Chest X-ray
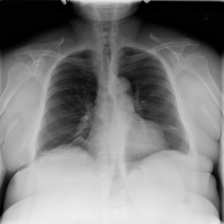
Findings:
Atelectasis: positive
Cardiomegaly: negative
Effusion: negative
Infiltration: negative
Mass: negative
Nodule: negative
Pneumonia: negative
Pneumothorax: negative
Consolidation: negative
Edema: negative
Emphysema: negative
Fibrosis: negative
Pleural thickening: negative
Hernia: negative